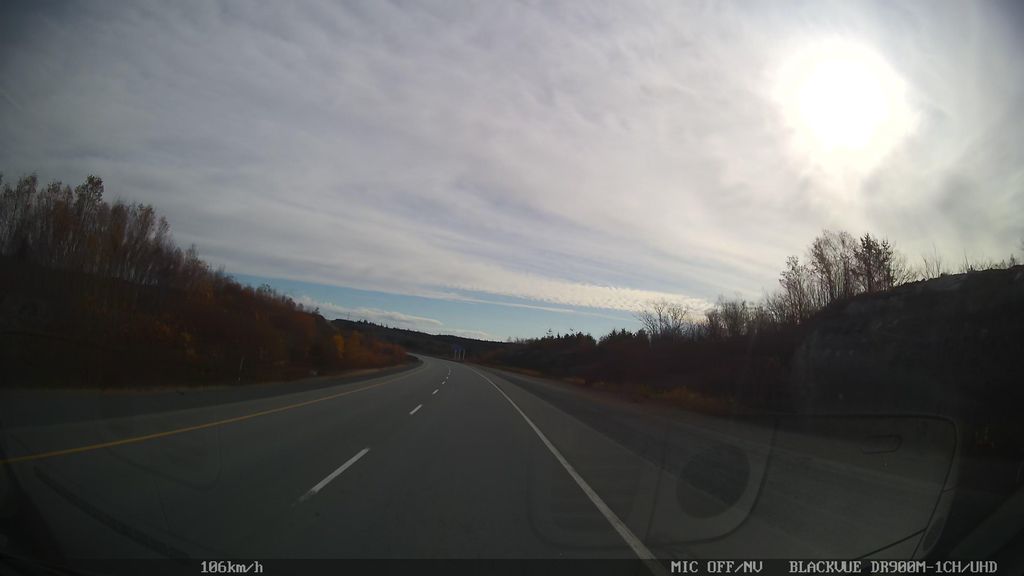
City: halifax